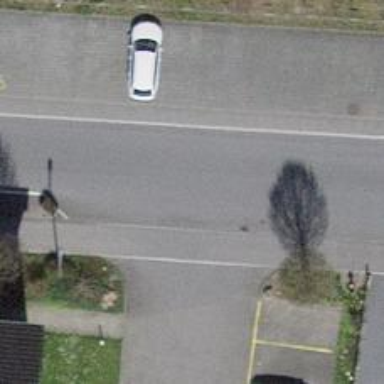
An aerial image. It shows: Residential road with separate sidewalks on both sides.